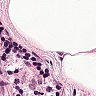
Metastatic tissue present: no